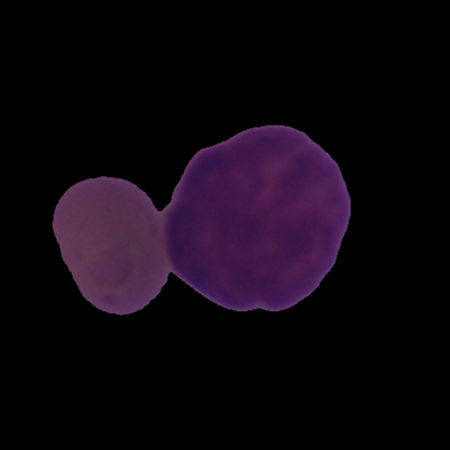
Label: cancer